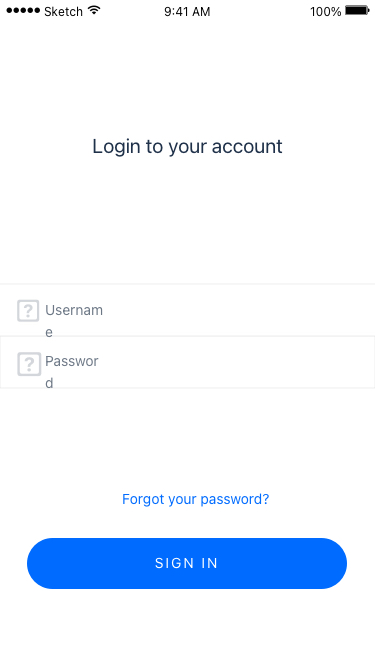
Text in this UI design:
Forgot your password?
Password
Username


Login to your account
SIGN IN
100%
9:41 AM
Sketch